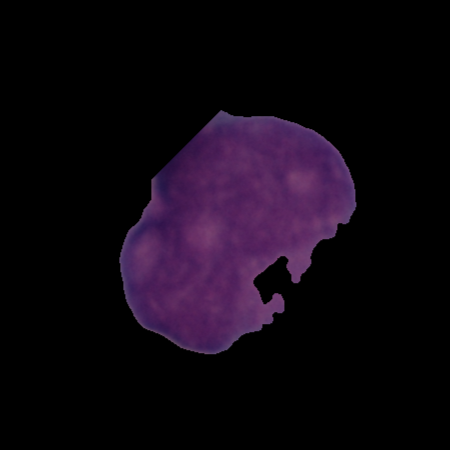
Label: cancer